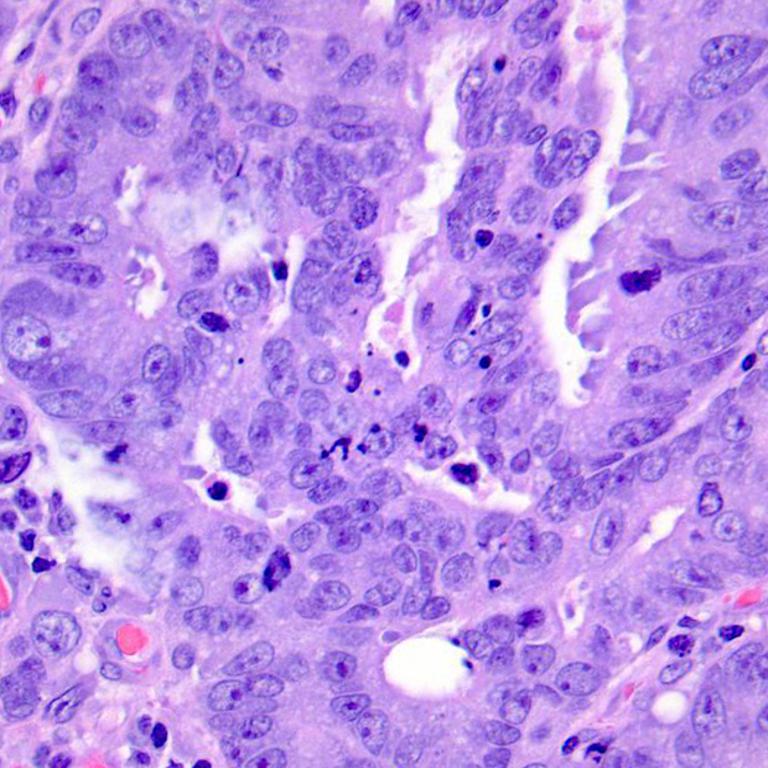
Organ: colon
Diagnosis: adenocarcinomas